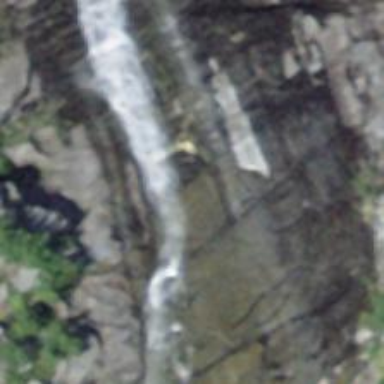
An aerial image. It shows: Beautiful waterfall.